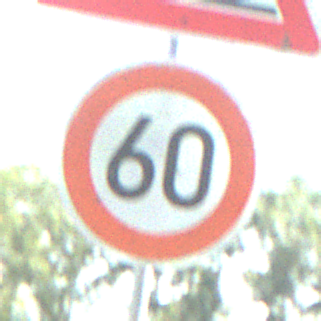
Verkehrszeichen: Geschwindigkeit60
Zusatzzeichen oben: SteinschlagLinks
Umgebung: Outdoor, Nature
Tageszeit: Midday
Wetter: Clear
Licht: Natural
Jahreszeit: NotSpecified
Kontrast: HighContrast